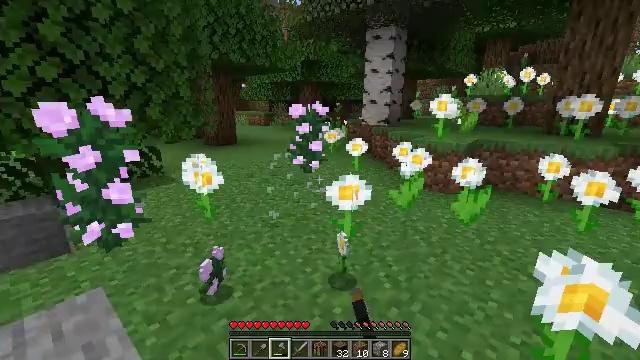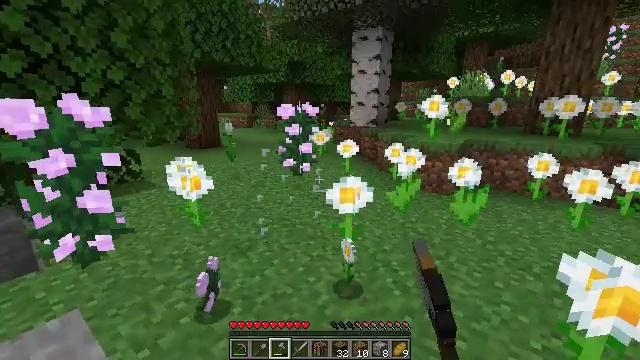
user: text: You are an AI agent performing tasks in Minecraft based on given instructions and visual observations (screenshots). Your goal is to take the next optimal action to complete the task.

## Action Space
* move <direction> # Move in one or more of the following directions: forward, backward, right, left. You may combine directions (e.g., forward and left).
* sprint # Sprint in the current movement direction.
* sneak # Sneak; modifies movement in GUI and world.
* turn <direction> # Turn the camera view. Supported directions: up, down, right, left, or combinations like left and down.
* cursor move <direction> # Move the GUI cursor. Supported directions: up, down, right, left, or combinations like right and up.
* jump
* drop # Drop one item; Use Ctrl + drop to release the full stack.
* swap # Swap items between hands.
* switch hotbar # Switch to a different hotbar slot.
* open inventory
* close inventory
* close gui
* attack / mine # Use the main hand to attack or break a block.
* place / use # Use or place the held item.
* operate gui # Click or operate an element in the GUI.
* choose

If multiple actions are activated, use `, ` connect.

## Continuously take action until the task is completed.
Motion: motion action
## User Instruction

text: Collect oxeye daisy from the ground.
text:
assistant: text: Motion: move forward and move left, turn right, attack / mine
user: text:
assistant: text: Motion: attack / mine